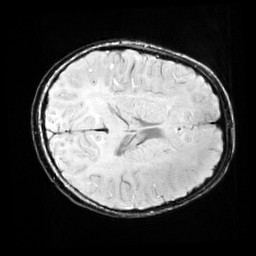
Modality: SWI
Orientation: axial
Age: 12
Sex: male
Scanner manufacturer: siemens
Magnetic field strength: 3 T
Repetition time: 0.027 s
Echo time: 0.02 s